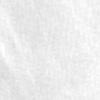
Label: no_change